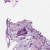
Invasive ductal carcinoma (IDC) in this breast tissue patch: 0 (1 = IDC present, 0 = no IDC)